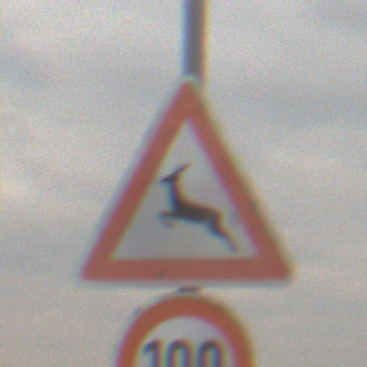
Verkehrszeichen: WildwechselRechts
Zusatzzeichen unten: Geschwindigkeit100
Umgebung: Outdoor, Nature
Tageszeit: MorningAfternoon
Wetter: Overcast
Licht: Natural
Jahreszeit: NotSpecified
Kontrast: LowContrast